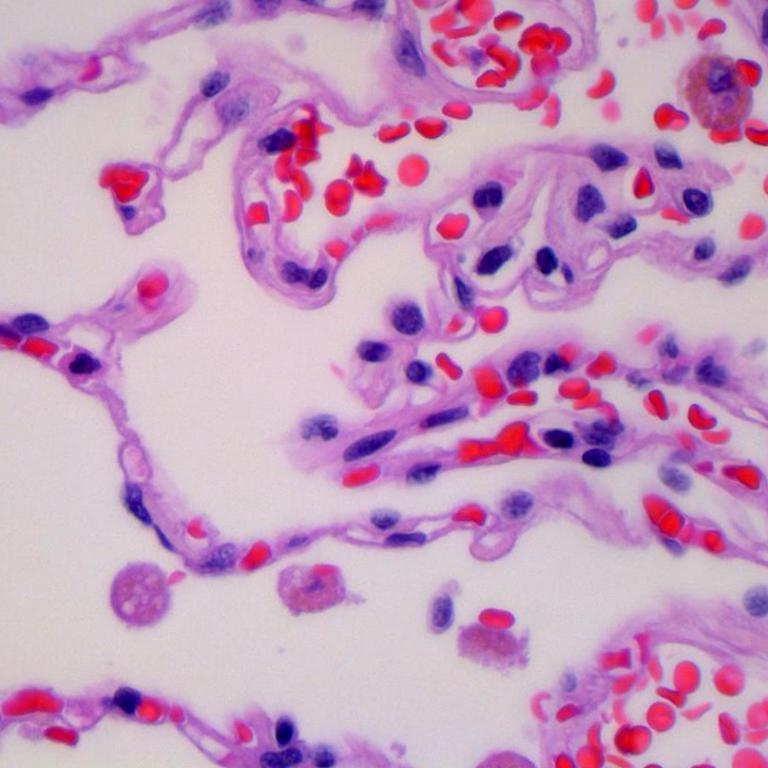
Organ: lung
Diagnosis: benign